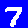
Digit: 7